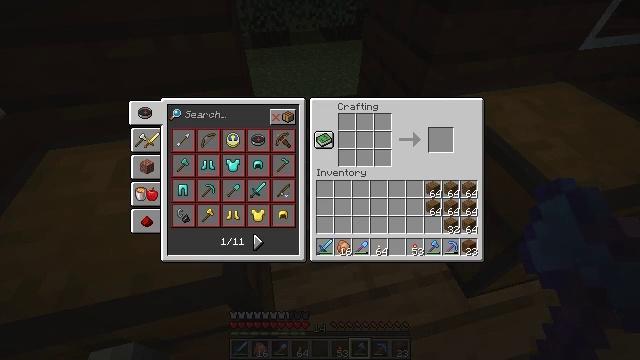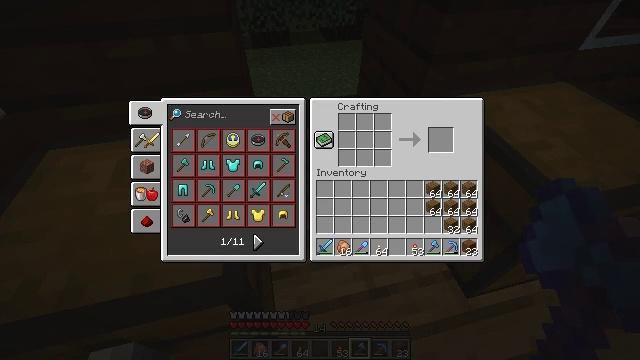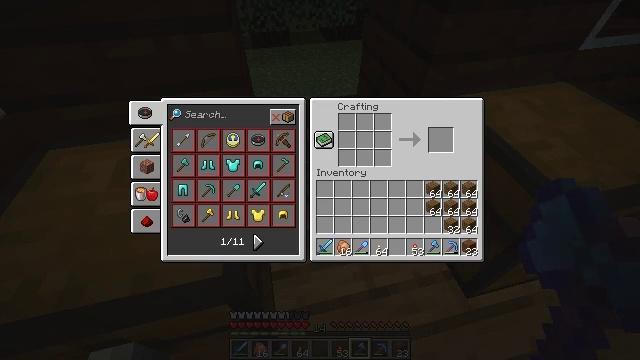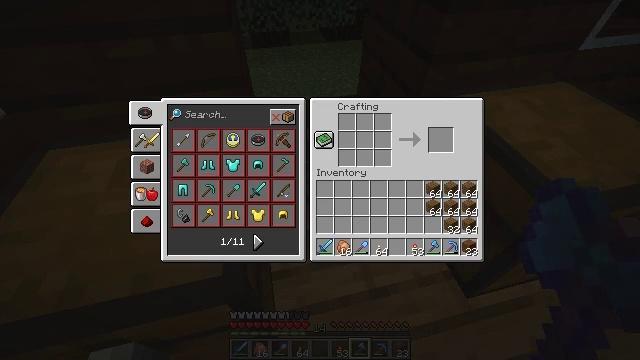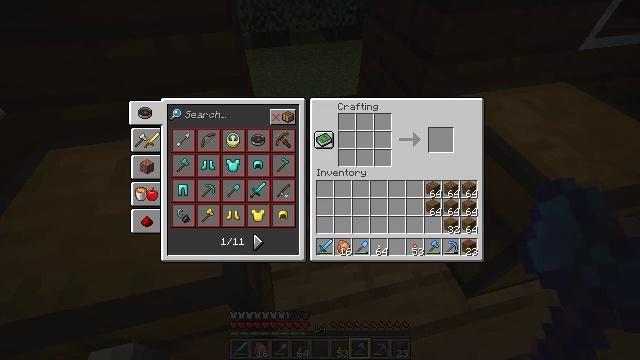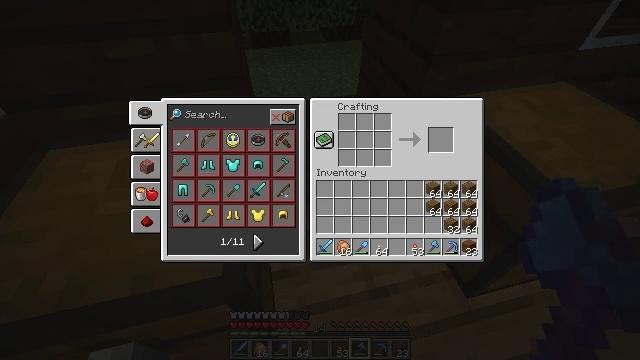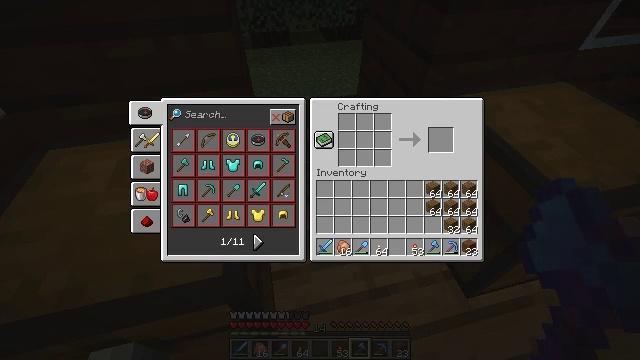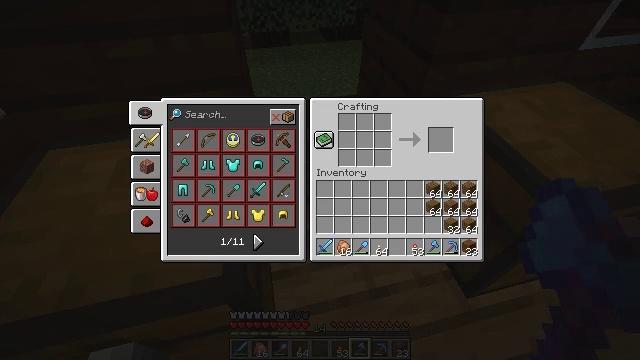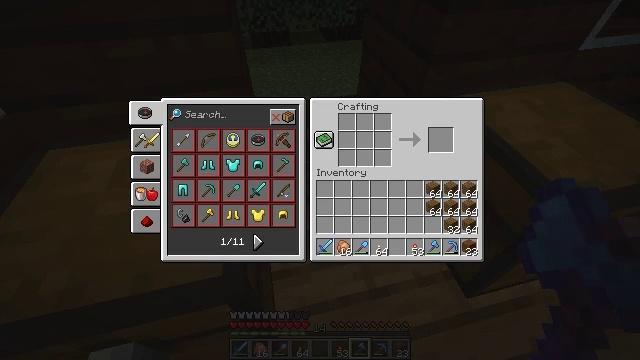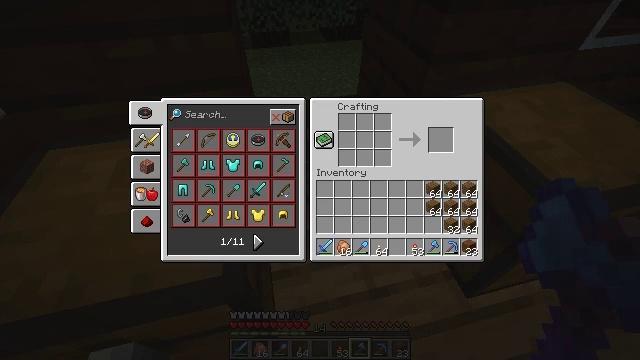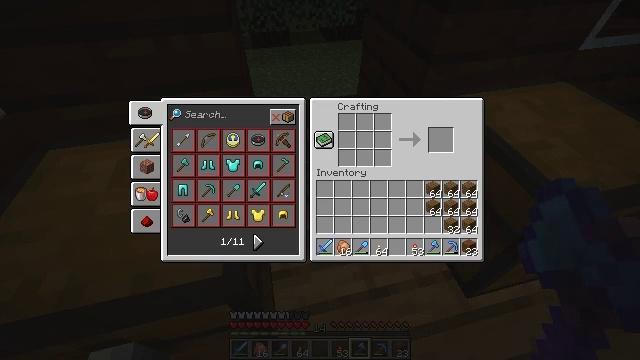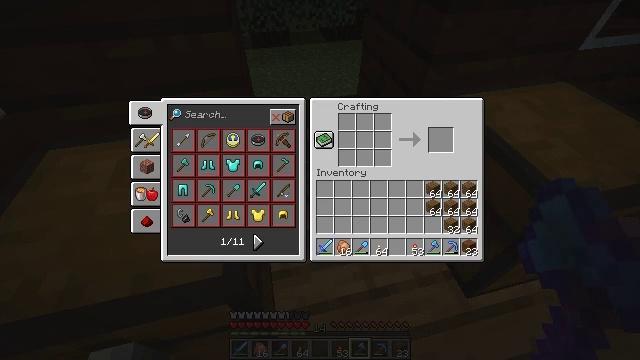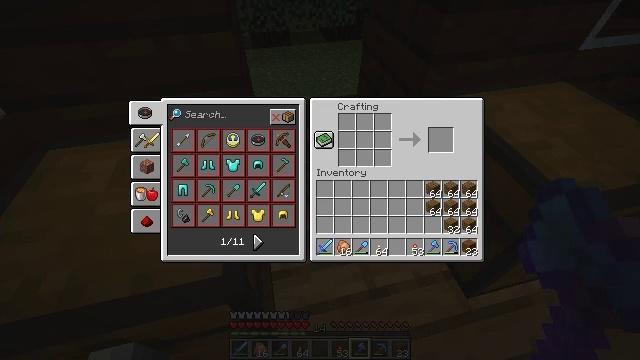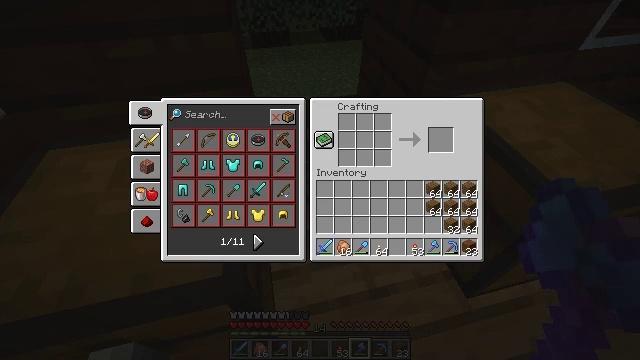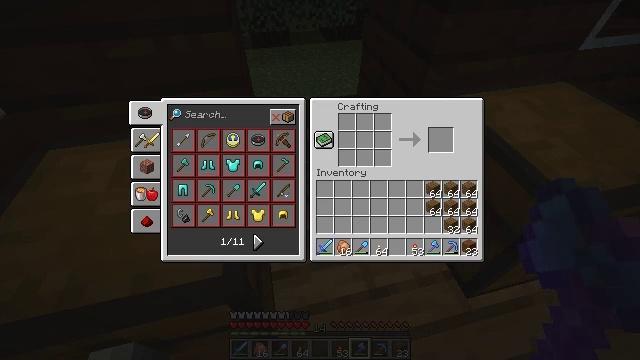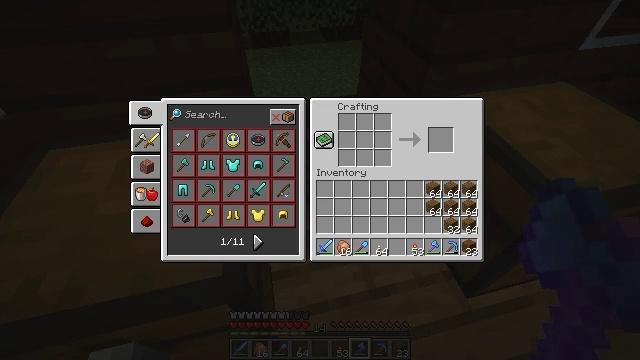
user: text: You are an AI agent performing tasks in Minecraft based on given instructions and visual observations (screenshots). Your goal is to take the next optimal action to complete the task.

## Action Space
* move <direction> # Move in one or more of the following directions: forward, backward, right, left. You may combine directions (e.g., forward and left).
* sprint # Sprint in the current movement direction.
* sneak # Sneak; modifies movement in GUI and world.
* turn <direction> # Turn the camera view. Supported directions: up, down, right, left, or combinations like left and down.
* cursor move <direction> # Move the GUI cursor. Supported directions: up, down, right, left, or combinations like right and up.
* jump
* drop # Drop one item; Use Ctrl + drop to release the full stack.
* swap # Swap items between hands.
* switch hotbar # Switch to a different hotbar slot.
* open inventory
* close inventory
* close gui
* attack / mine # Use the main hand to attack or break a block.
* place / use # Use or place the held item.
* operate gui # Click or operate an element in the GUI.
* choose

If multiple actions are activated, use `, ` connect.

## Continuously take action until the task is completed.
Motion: motion action
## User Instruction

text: Craft a brown bed with wool and dye.
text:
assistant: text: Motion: no_op
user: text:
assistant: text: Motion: no_op
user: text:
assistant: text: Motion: no_op
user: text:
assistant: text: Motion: no_op
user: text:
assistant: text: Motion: no_op
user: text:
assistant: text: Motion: no_op
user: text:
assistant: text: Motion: no_op
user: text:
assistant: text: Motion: no_op
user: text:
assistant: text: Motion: no_op
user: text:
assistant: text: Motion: no_op
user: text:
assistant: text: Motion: no_op
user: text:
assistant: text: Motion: no_op
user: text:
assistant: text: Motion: no_op
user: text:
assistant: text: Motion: no_op
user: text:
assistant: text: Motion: no_op
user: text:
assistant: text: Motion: no_op
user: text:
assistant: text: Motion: no_op
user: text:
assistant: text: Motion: no_op
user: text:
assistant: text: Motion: no_op
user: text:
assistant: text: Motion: no_op
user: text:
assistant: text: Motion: no_op
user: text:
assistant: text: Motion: no_op
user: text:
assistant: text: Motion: no_op
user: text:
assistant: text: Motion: no_op
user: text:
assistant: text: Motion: no_op
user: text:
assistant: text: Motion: no_op
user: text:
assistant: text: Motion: no_op
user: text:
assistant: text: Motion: no_op
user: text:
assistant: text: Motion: no_op
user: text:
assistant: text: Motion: no_op